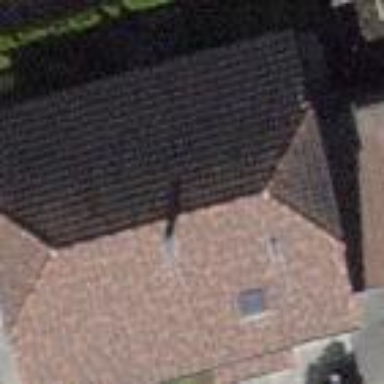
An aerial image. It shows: Detached building with gabled roof.